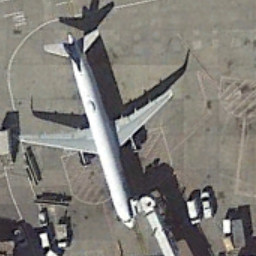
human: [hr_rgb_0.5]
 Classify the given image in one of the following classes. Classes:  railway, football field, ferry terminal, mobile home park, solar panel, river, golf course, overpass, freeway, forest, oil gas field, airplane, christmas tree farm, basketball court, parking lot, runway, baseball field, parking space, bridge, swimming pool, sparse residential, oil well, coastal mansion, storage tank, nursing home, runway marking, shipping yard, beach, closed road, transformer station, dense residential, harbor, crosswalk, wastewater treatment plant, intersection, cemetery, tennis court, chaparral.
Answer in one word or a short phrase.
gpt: airplane